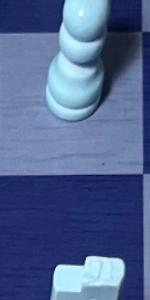
Label: Empty